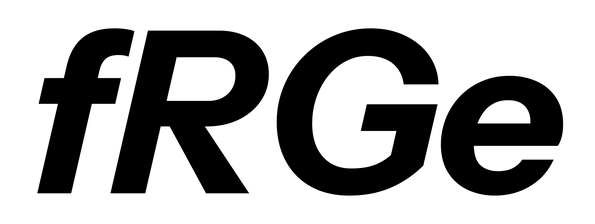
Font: InstrumentSans-Italic_Bold_Italic